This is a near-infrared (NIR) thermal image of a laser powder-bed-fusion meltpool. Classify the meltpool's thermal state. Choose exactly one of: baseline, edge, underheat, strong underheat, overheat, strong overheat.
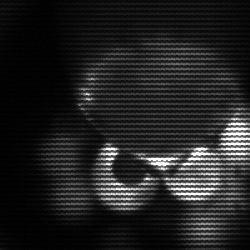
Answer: edge